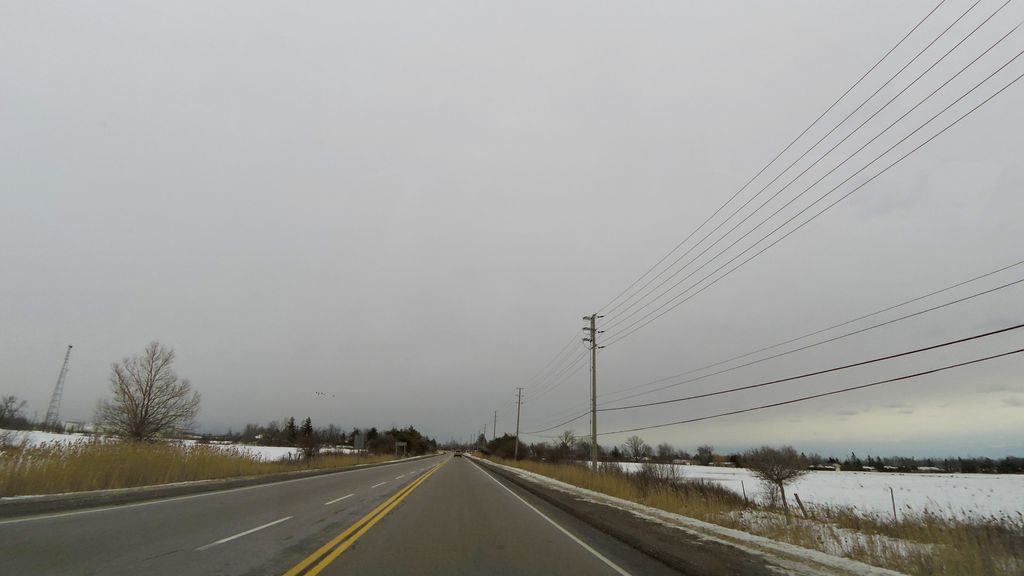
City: hamilton